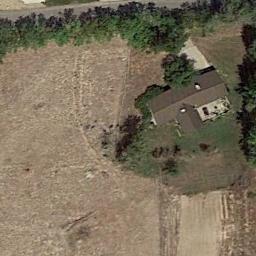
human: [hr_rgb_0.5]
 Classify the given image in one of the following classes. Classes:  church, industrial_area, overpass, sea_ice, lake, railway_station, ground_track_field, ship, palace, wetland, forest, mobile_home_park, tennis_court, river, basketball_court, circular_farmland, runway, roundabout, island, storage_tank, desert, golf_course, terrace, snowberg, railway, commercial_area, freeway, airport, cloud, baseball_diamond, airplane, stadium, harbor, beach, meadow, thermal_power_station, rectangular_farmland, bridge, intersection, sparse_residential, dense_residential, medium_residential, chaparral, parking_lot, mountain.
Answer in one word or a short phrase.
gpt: sparse_residential